Aerial crown-view tile of a tropical tree (Barro Colorado Island, Panama), acquired 20250915:
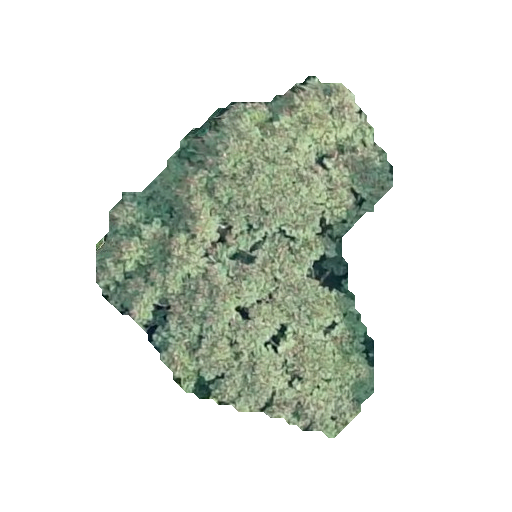
Species: Jacaranda copaia
GBIF accepted scientific name: Jacaranda copaia
Crown area: 99.899 m²